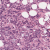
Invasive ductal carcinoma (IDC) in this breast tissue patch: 1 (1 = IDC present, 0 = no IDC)